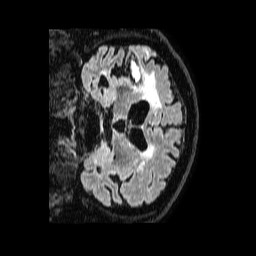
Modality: FLAIR
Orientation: coronal
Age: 73
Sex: male
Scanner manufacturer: philips
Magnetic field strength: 1.5 T
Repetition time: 4.8 s
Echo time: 0.3 s